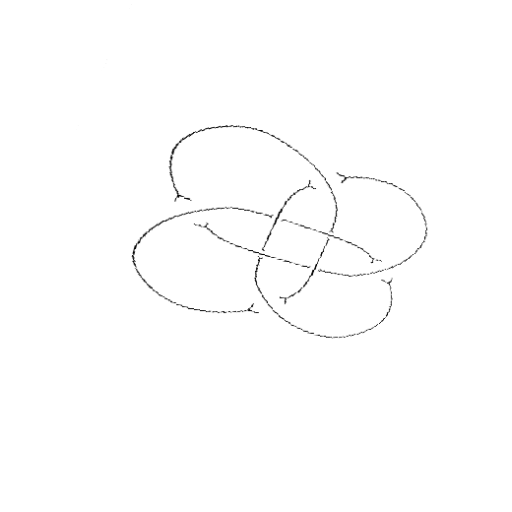
Crossing number: 8